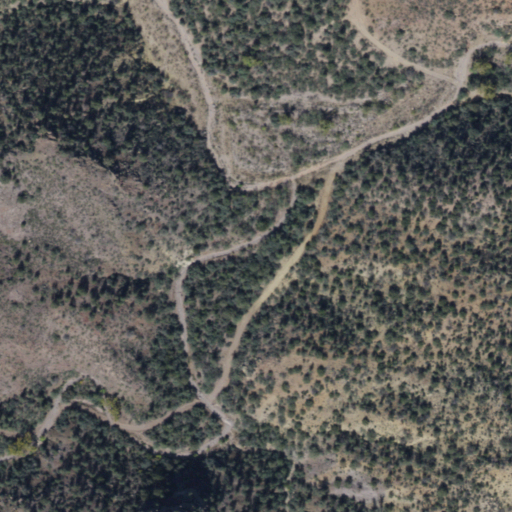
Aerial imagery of valley in Arizona named Water Canyon containing only shrub